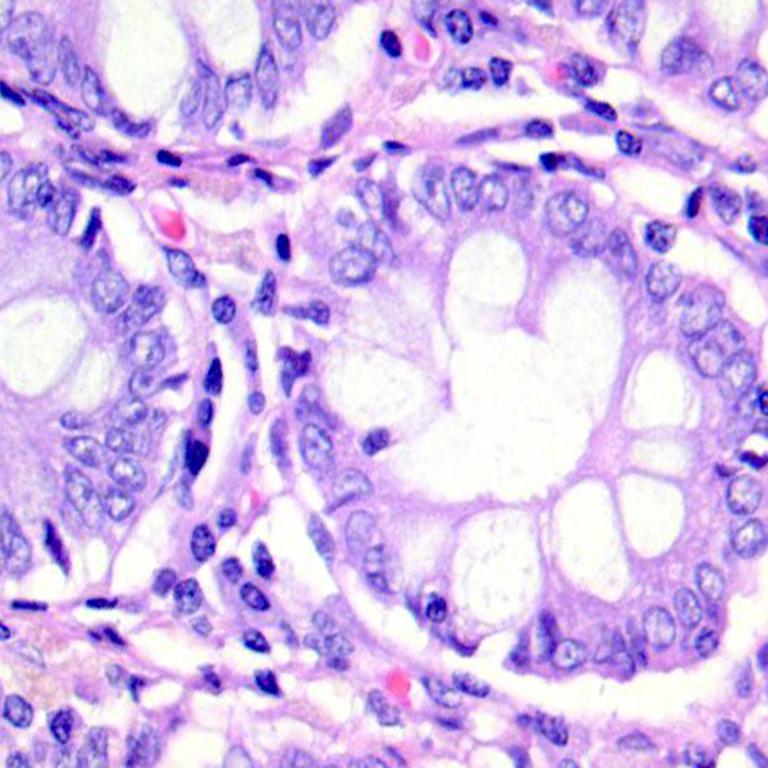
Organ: colon
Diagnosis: benign